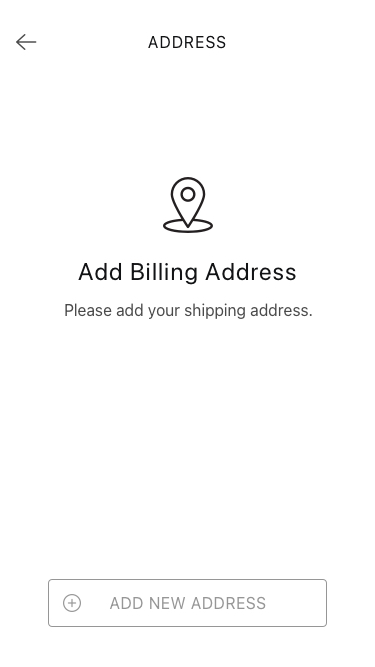
Text in this UI design:
Add Billing Address
Please add your shipping address.
Add new Address
Address